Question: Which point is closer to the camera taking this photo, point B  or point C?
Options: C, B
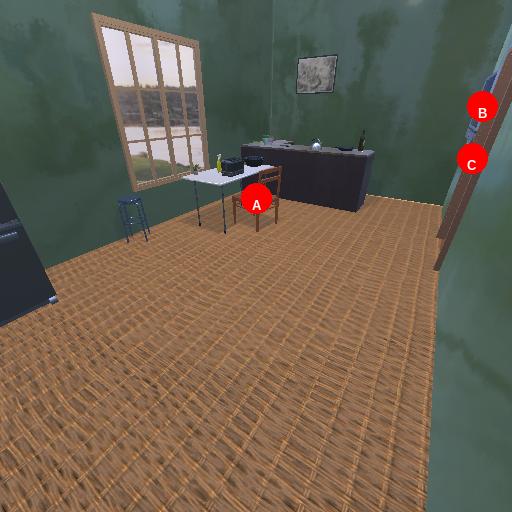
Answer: C